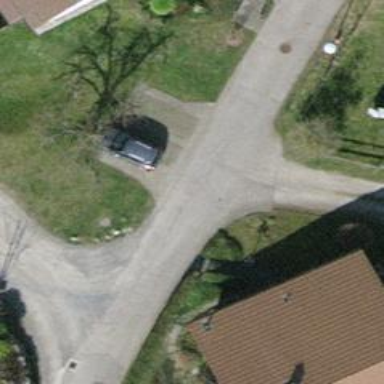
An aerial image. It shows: Asphalt road in residential area.